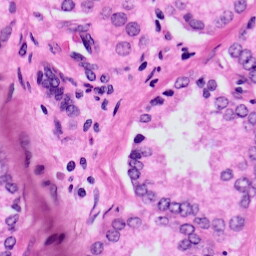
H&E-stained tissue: Prostate